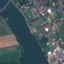
Land use / land cover class: River